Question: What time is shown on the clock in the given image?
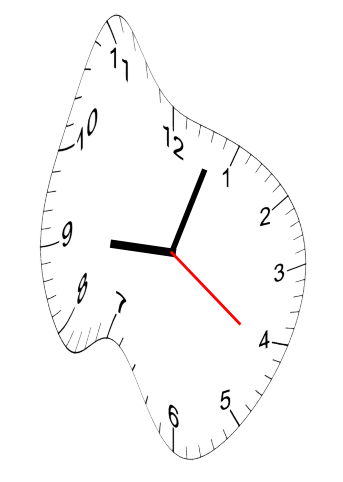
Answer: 09:03:21